Question: I want to change the fold symbol in gvim (the '+' sign in fold margin):

Is it possible? If so, how to?
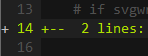
Answer: I don't think so. It seems hard coded in Vim source.
See ':h fold-foldcolumn'.